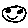
Label: smiley face